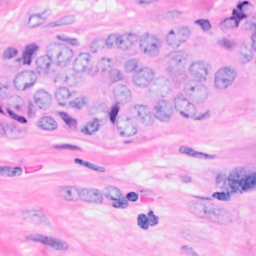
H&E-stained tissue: Breast